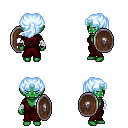
a pixel art fantasy rpg character, female body template, orc, green skin, red robe, metal pants, white cyan princess hairstyle, white cloth bandages, shield, four views (front, back, left, right), 2x2 character sprite sheet, small pixel art, hard edges, no anti-aliasing